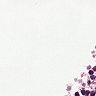
Metastatic tissue present: no